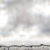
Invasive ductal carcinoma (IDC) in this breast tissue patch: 0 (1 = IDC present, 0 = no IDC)